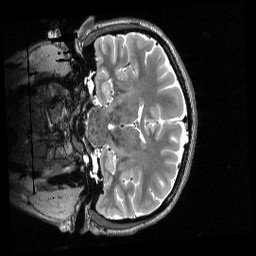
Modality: T2w
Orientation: coronal
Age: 20
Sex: female
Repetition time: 3.2 s
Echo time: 0.563 s